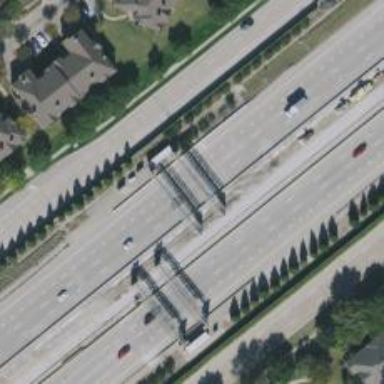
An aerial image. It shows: Toll gantry on the road.